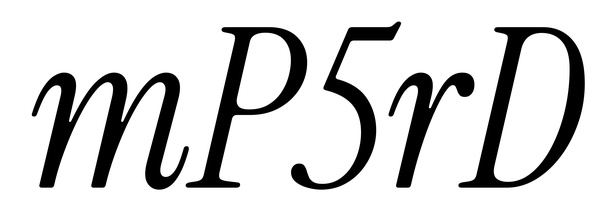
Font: InstrumentSerif-Italic